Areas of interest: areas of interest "Commercial service"
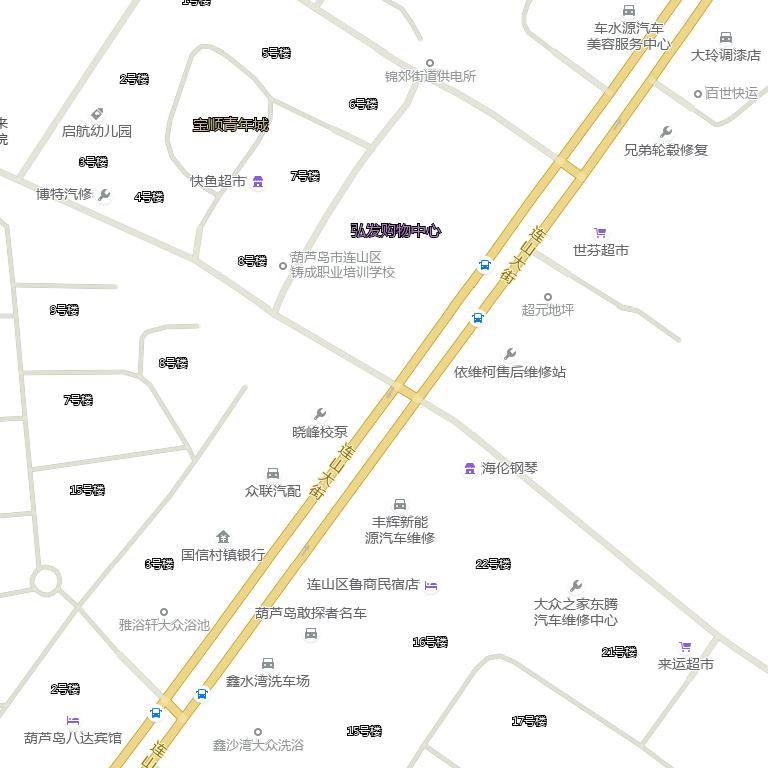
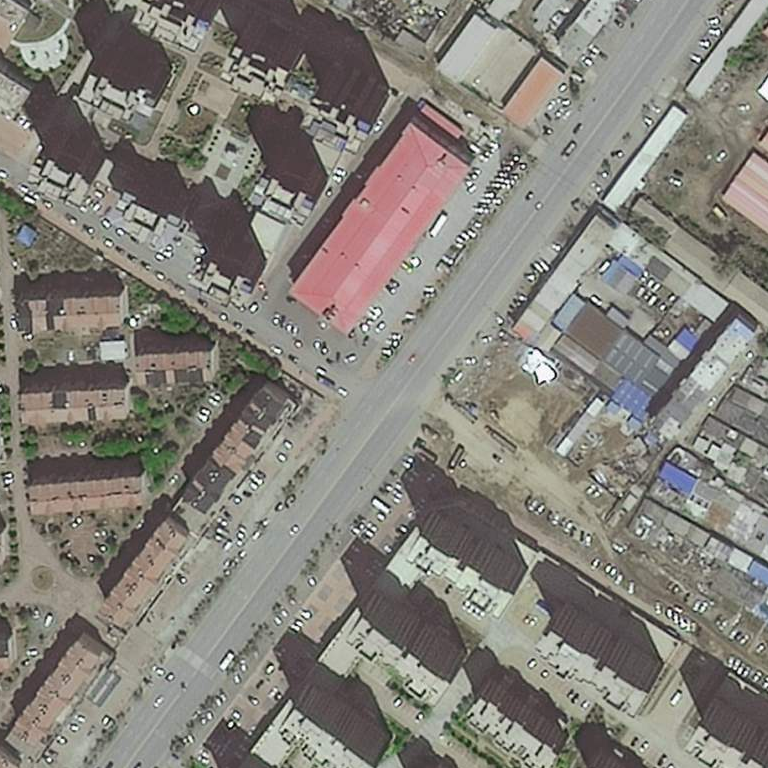